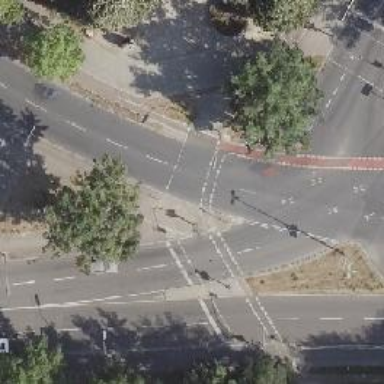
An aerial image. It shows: Footway crossing with traffic signals and pedestrian island.